Question: I want to show a Users name in the menu bar after they log in. Currently it is showing up but it is aligned to the top and faded (compared to the rest).
Here is my html for it:
'''
<ul class="nav navbar-nav navbar-right">
@if (Session["LoggedUserID"] != null)
{
<li>
@Html.DisplayName(Session["LoggedUserFullName"].ToString())
</li>
}
'''
If you look in the picture below, you can barely see my name in the upper right hand corner.

Here is the Html that is being generated:
'''
</ul>
<ul class="nav navbar-nav navbar-right">
<li>
Daniel Blois
</li>
</ul>
'''
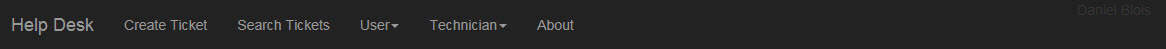
Answer: Reference the bootstrap docs for <URL>.
Since this is just text and not a link, use 'navbar-text':
'''
<p class="navbar-text navbar-right">@Html.DisplayName(Session["LoggedUserFullName"].ToString())</p>
'''
If you do this, get rid of your surrounding '<ul>' as well.
Or if you want it to be a link, you can keep what you have and add an '<a>' tag:
'''
<li>
<a href="#">@Html.DisplayName(Session["LoggedUserFullName"].ToString())</a>
</li>
'''